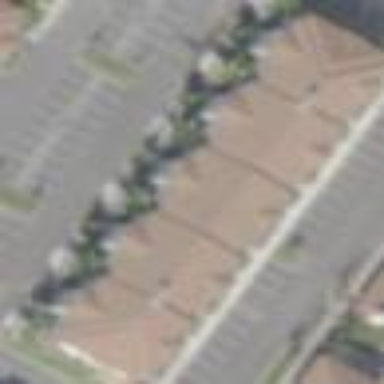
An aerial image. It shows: Image showing building with apartments.